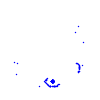
Particle: proton